Aerial crown-view tile of a tropical tree (Barro Colorado Island, Panama), acquired 20240918:
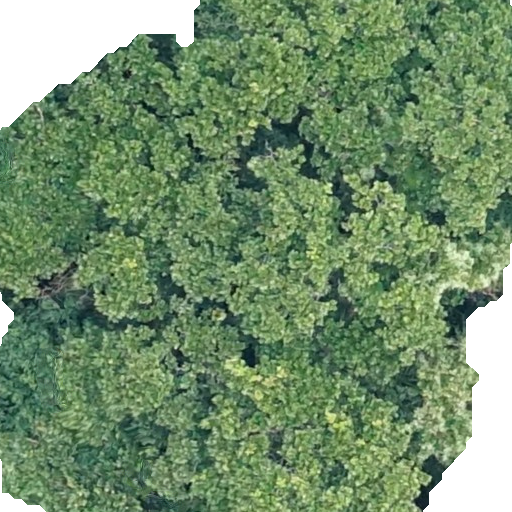
Species: Anacardium excelsum
GBIF accepted scientific name: Anacardium excelsum
Crown area: 422.644 m²